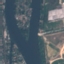
Land use / land cover: River